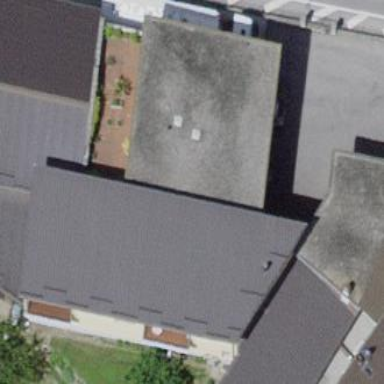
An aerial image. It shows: Industrial building.